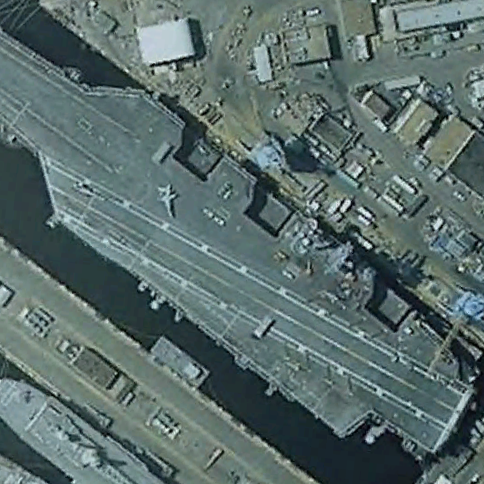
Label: aircraft_carrier